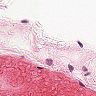
Metastatic tissue present: no